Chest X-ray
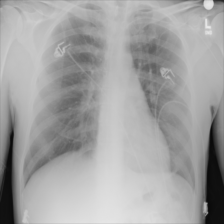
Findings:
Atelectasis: negative
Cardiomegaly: negative
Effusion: negative
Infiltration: negative
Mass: negative
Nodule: negative
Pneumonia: negative
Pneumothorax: negative
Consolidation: negative
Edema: negative
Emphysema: negative
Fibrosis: negative
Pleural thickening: negative
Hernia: negative